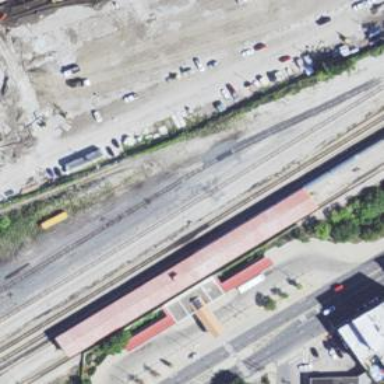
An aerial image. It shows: Railway siding with rails.